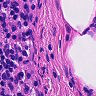
Metastatic tissue present: no